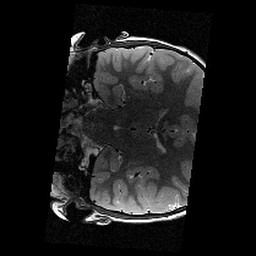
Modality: T2w
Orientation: coronal
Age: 8
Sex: male
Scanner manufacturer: siemens
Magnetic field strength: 3 T
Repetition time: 9.23 s
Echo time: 0.067 s